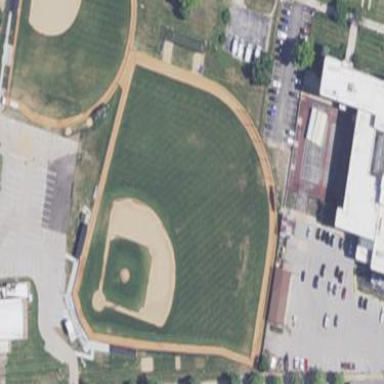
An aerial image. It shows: Baseball pitch for leisure and sports activities.